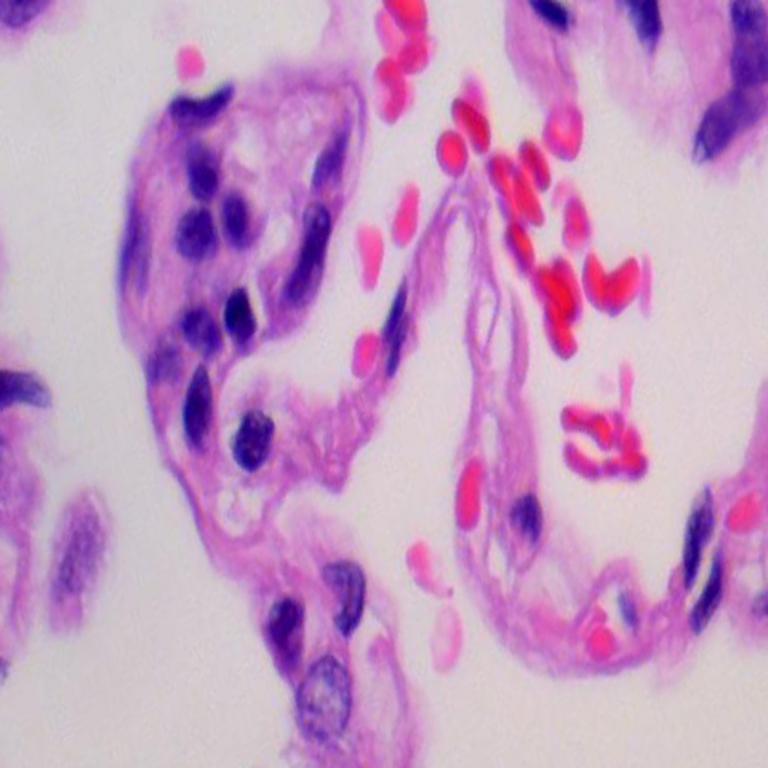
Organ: lung
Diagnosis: benign